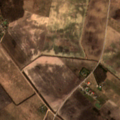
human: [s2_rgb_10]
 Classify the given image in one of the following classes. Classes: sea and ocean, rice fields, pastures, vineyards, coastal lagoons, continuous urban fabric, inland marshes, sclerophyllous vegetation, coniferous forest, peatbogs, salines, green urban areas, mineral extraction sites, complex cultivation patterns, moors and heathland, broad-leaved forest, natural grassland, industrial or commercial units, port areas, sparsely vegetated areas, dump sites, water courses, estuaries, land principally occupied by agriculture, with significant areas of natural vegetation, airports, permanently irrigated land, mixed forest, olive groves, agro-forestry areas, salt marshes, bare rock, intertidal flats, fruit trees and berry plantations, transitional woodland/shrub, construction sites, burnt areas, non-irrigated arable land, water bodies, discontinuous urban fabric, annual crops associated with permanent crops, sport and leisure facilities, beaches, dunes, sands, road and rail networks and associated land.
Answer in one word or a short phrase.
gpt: non-irrigated arable land, pastures, complex cultivation patterns